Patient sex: F
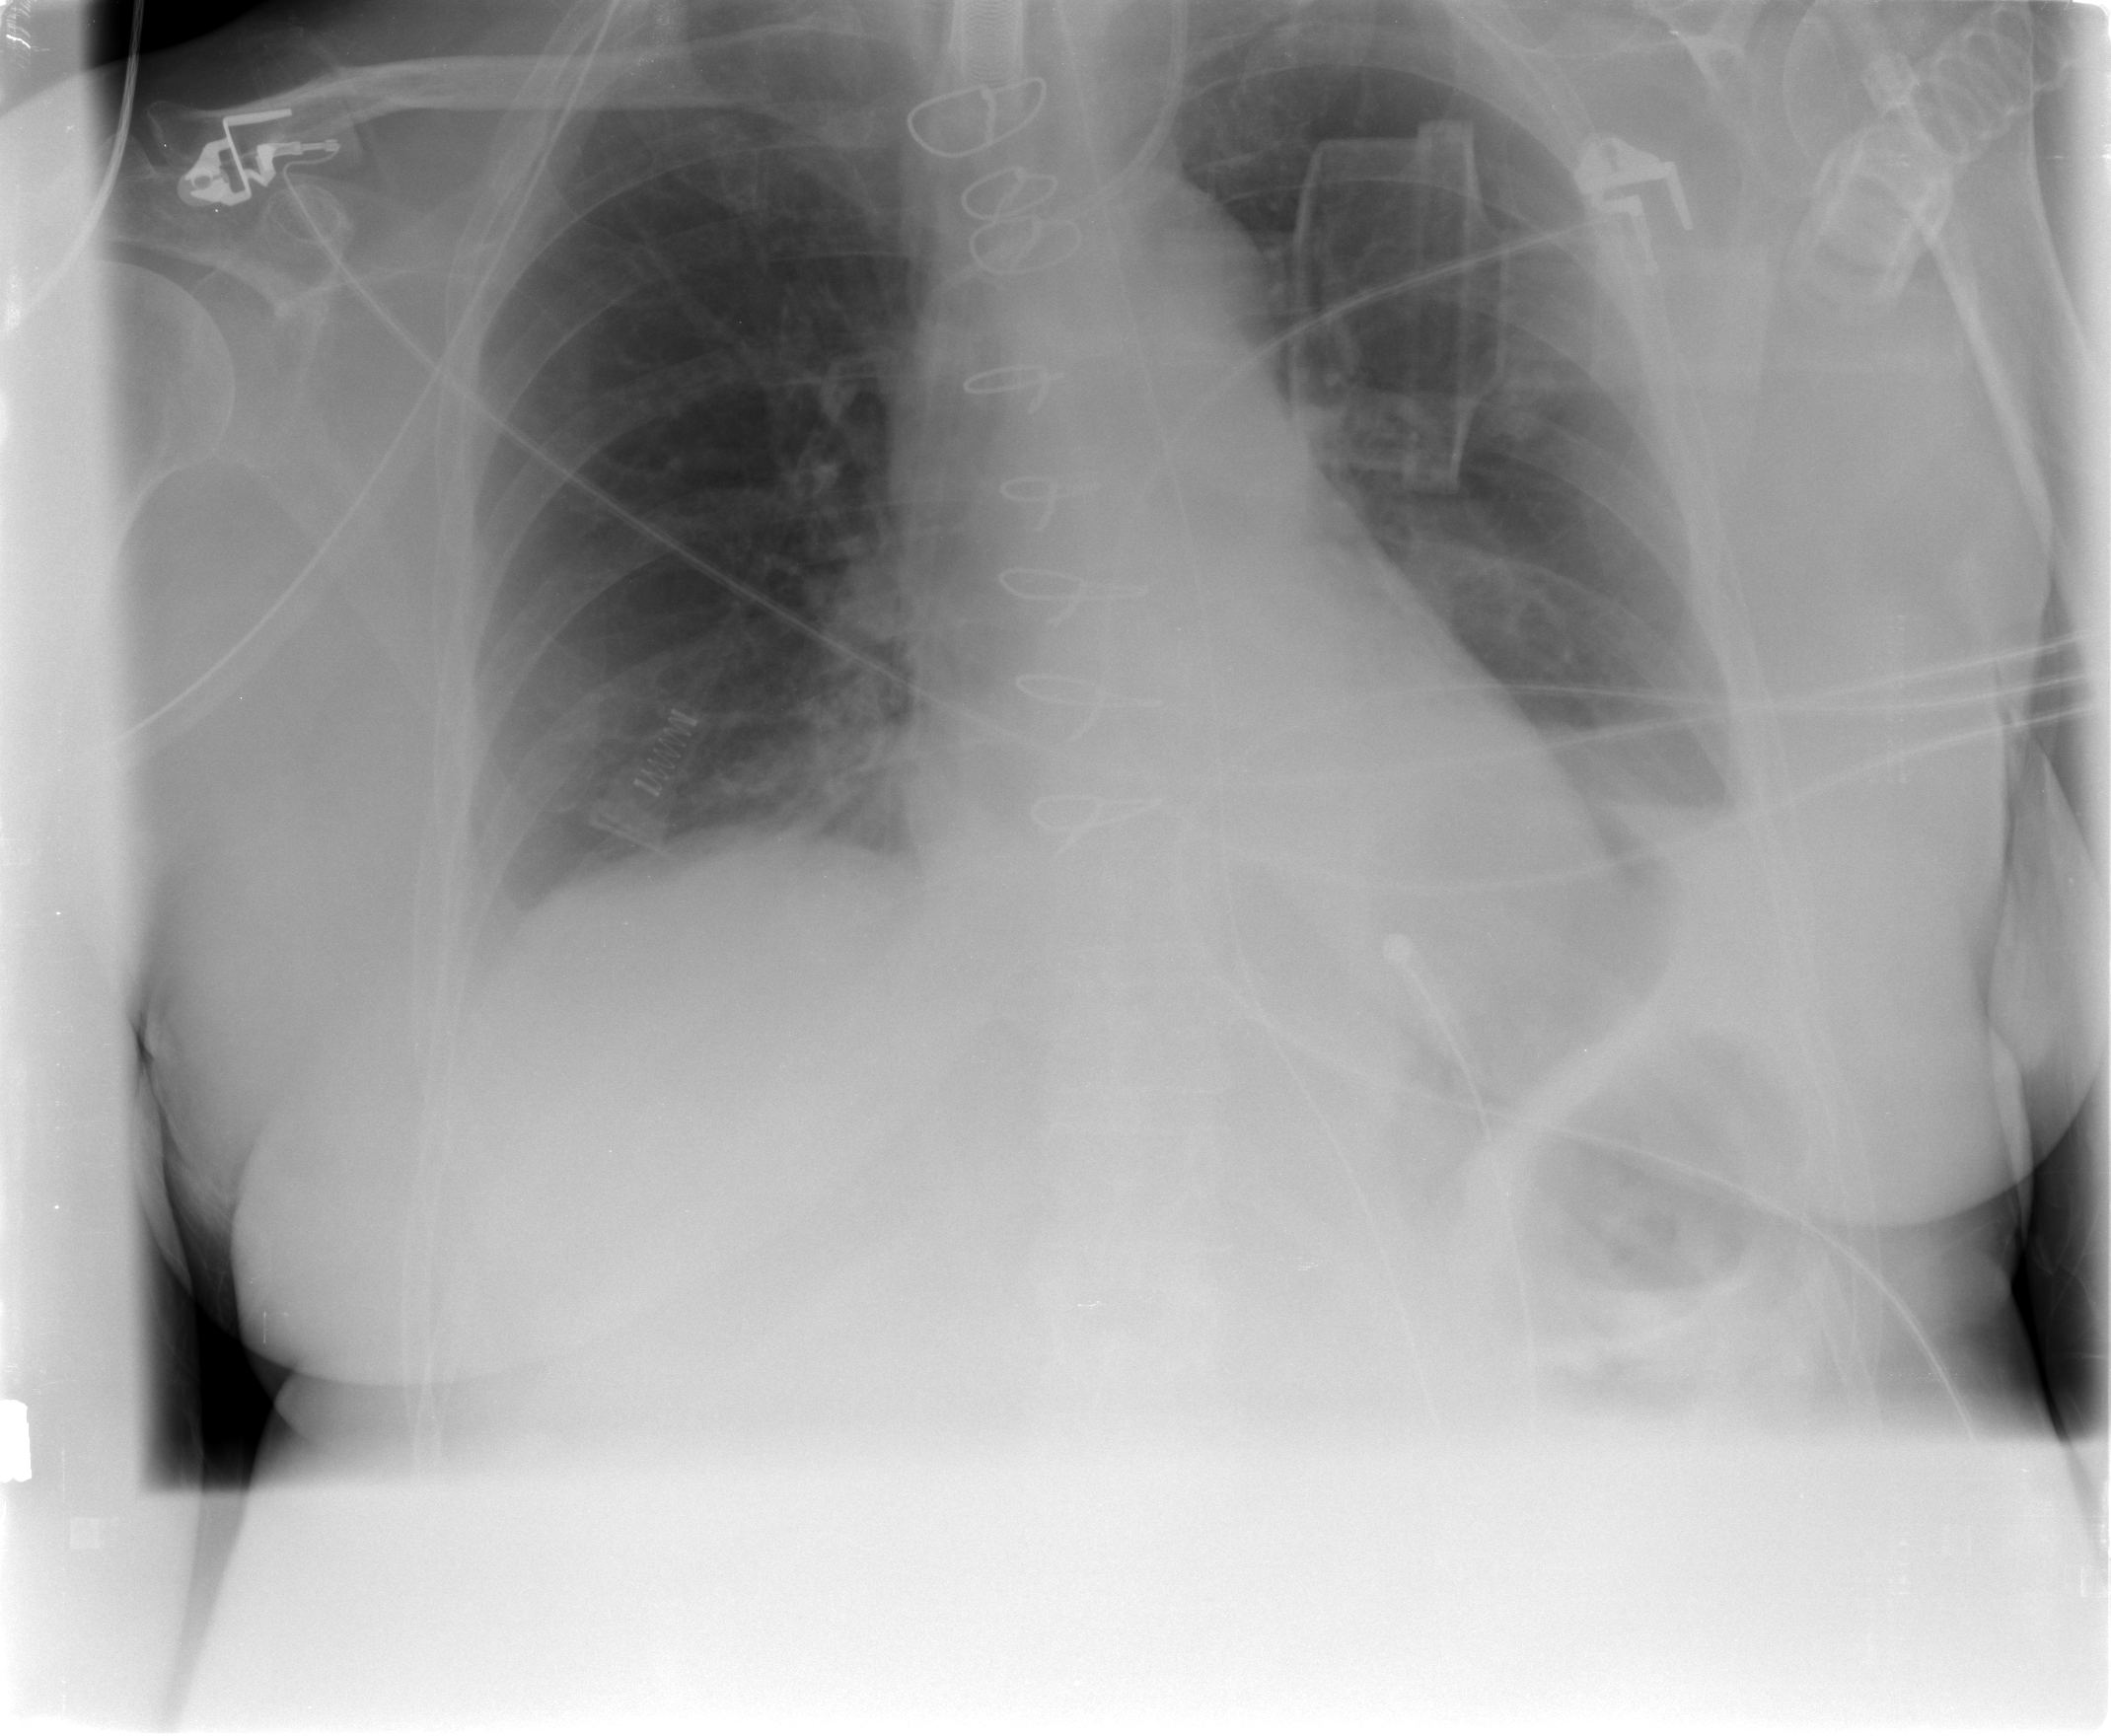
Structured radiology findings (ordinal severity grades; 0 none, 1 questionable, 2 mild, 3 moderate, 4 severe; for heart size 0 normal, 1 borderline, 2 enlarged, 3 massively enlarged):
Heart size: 0
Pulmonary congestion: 1
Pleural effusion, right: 2
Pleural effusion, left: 2
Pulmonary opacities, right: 0
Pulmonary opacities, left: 0
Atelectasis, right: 2
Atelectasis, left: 2